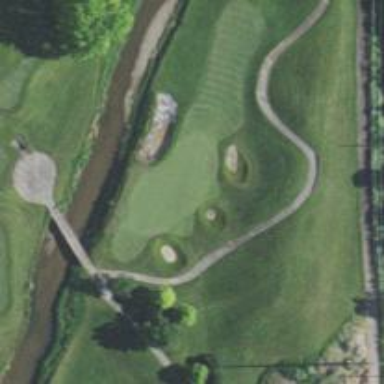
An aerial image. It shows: Golf hole.